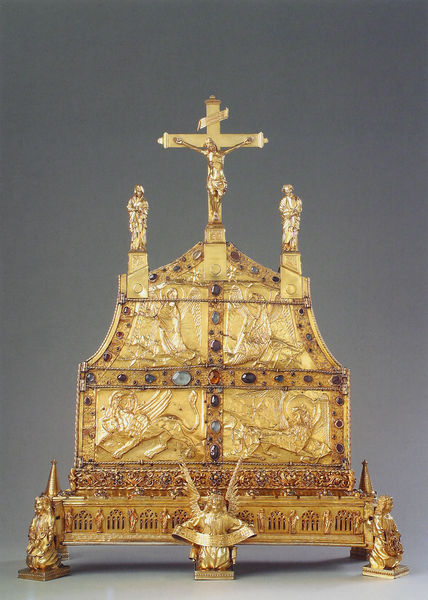
Titel: Bursenreliquiar (“Arche des Hl. Willibrord”)
Standort: Emmerich, St. Martin (EU - D - NRW)
Schlagwörter: gold, edelsteine, engel, relief, figuren, ornamente, foto, dose, kreuz, löwen, christus, jesus, kruzifix, löwe, schrein, reliquie, rubin, reliquiar